Question: I have a two coordinate pairs, stored as objects named 'ap1 {x:x, y:y}' and 'ap2 {x:x, y:y}'.
I am trying to create an if statement to see if they are exactly one of the following:
- -
So far, the following is my code:
'''
if((ap1.x == ap2.x &&(ap1.y == ap2.y + 1 && ap1.x == ap2.x || ap2.y == ap1.y + 1))
|| (ap1.x == ap2.x + 1 && ap1.y == ap2.y + 1)
|| (ap2.x == ap1.x + 1 && ap2.y == ap1.y + 1)
|| (ap1.x == ap2.x - 1 && ap1.y == ap2.y - 1)
|| (ap2.x == ap1.x - 1 && ap2.y == ap1.y - 1))
'''
But with this, squares being one space to the bottom left or top right of another don't return true. How can I make this function the way I want it to?
Here is an image:

I tried another modification of my code, which does not function either:
'''
if(ap1.y == ap2.y + 1||ap1.y == ap2.y - 1||(ap1.x == ap2.x + 1 && ap1.y == ap2.y + 1)||(ap1.x == ap2.x - 1 && ap1.y == ap2.y - 1))
'''
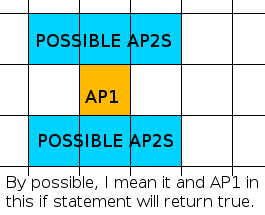
Answer: Look at it in terms of a rectangle on top and one on bottom for the 'y'. Then for the 'x' position it will be either the same as 'ap1', or one to the right or the left.
'''
if(((ap1.y == ap2.y + 1) || (ap1.y == ap2.y - 1)) // 1 above or bellow
&& (ap1.x == ap2.x - 1) || (ap1.x == ap2.x) || (ap1.x == ap2.x + 1)) // 3 rect points
'''